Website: bh-photo
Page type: store-pickup
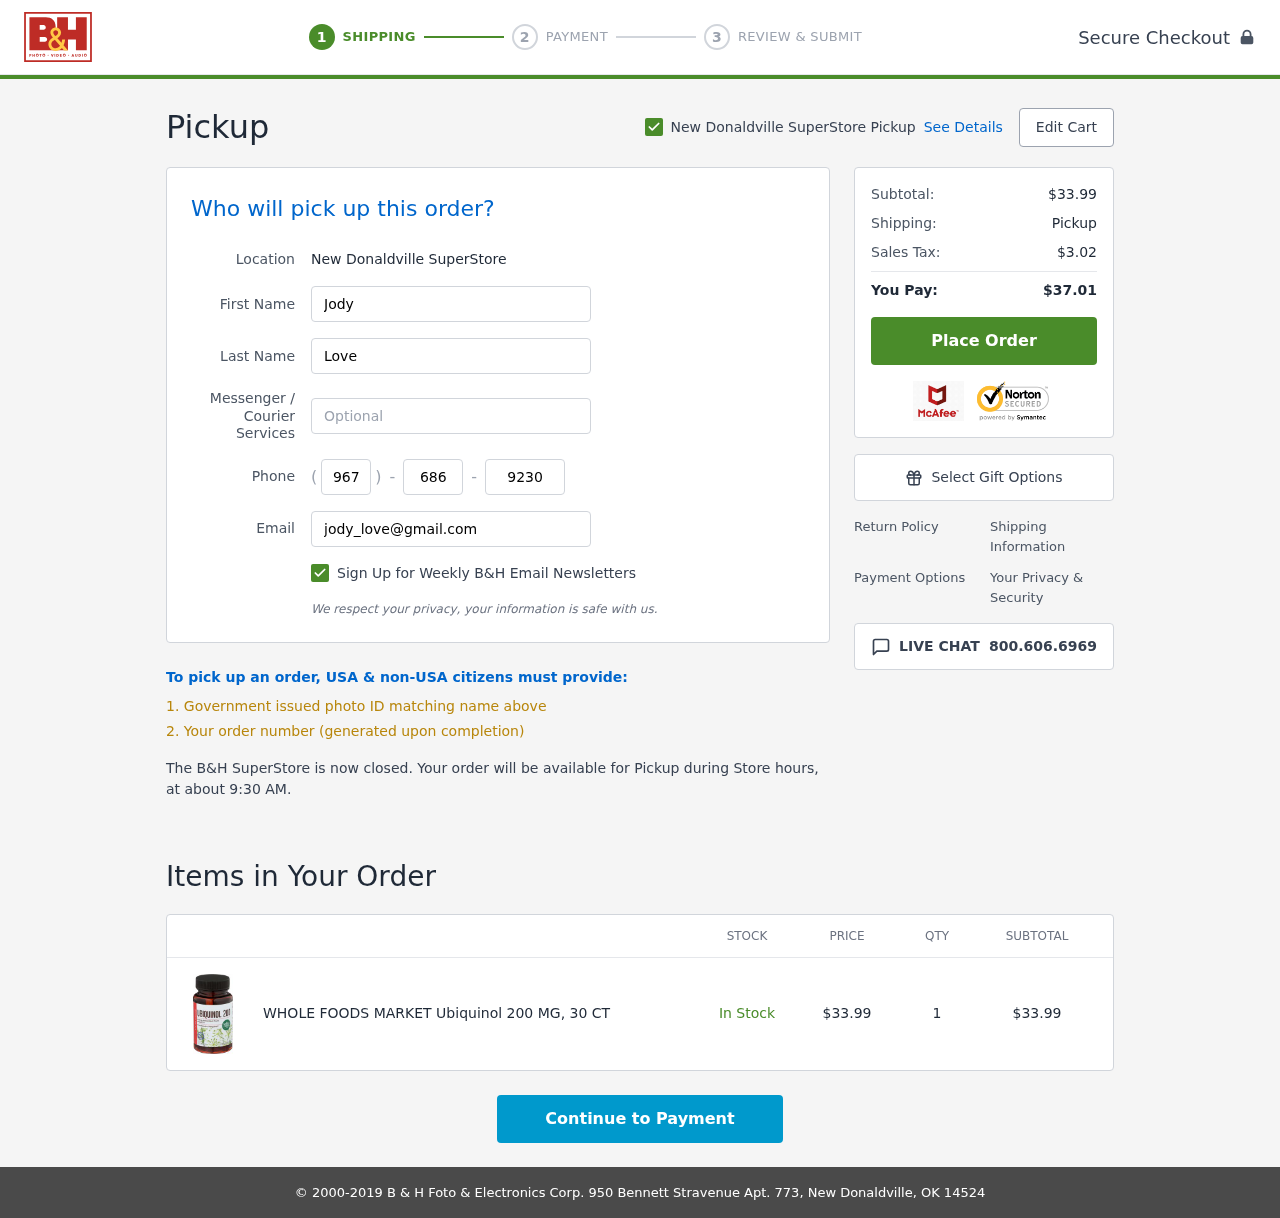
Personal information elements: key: PII_EMAIL
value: jody_love@gmail.com
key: PII_FIRSTNAME
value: Jody
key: PII_LASTNAME
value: Love
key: PII_LOCATION1_CITY
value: New Donaldville SuperStore Pickup
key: PII_LOCATION1_CITY
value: New Donaldville SuperStore
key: PII_PHONE_AREA
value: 967
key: PII_PHONE_PREFIX
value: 686
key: PII_PHONE_SUFFIX
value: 9230
Product elements: key: PRODUCT1_NAME
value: WHOLE FOODS MARKET Ubiquinol 200 MG, 30 CT
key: PRODUCT1_PRICE
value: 33.99
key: PRODUCT1_QUANTITY
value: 1
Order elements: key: ORDER_SUBTOTAL
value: $33.99
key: ORDER_TAX
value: $3.02
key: ORDER_TOTAL
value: $37.01